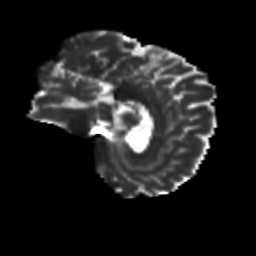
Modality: T2w
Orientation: sagittal
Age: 56
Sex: male
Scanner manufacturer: siemens
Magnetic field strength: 3 T
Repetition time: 8.6 s
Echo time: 0.095 s